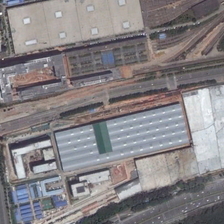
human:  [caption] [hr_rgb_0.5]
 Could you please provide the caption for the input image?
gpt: some buildings are in an industrial area .

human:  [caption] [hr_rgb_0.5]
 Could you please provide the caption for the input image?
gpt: some buildings are in an industrial area .

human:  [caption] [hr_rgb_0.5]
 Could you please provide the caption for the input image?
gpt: some buildings are in an industrial area .

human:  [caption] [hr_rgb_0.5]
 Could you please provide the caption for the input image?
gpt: some buildings are in an industrial area .

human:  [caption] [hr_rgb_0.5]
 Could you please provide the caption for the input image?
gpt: some buildings are in an industrial area .